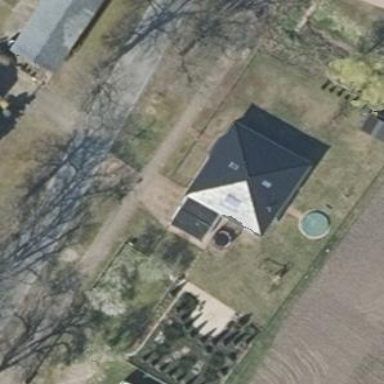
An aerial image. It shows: Black-roofed house with pyramidal roof.